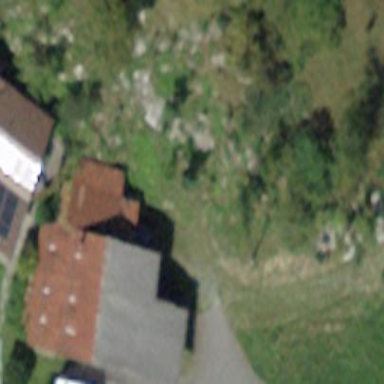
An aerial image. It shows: Barn.